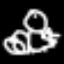
Label: angel